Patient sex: M
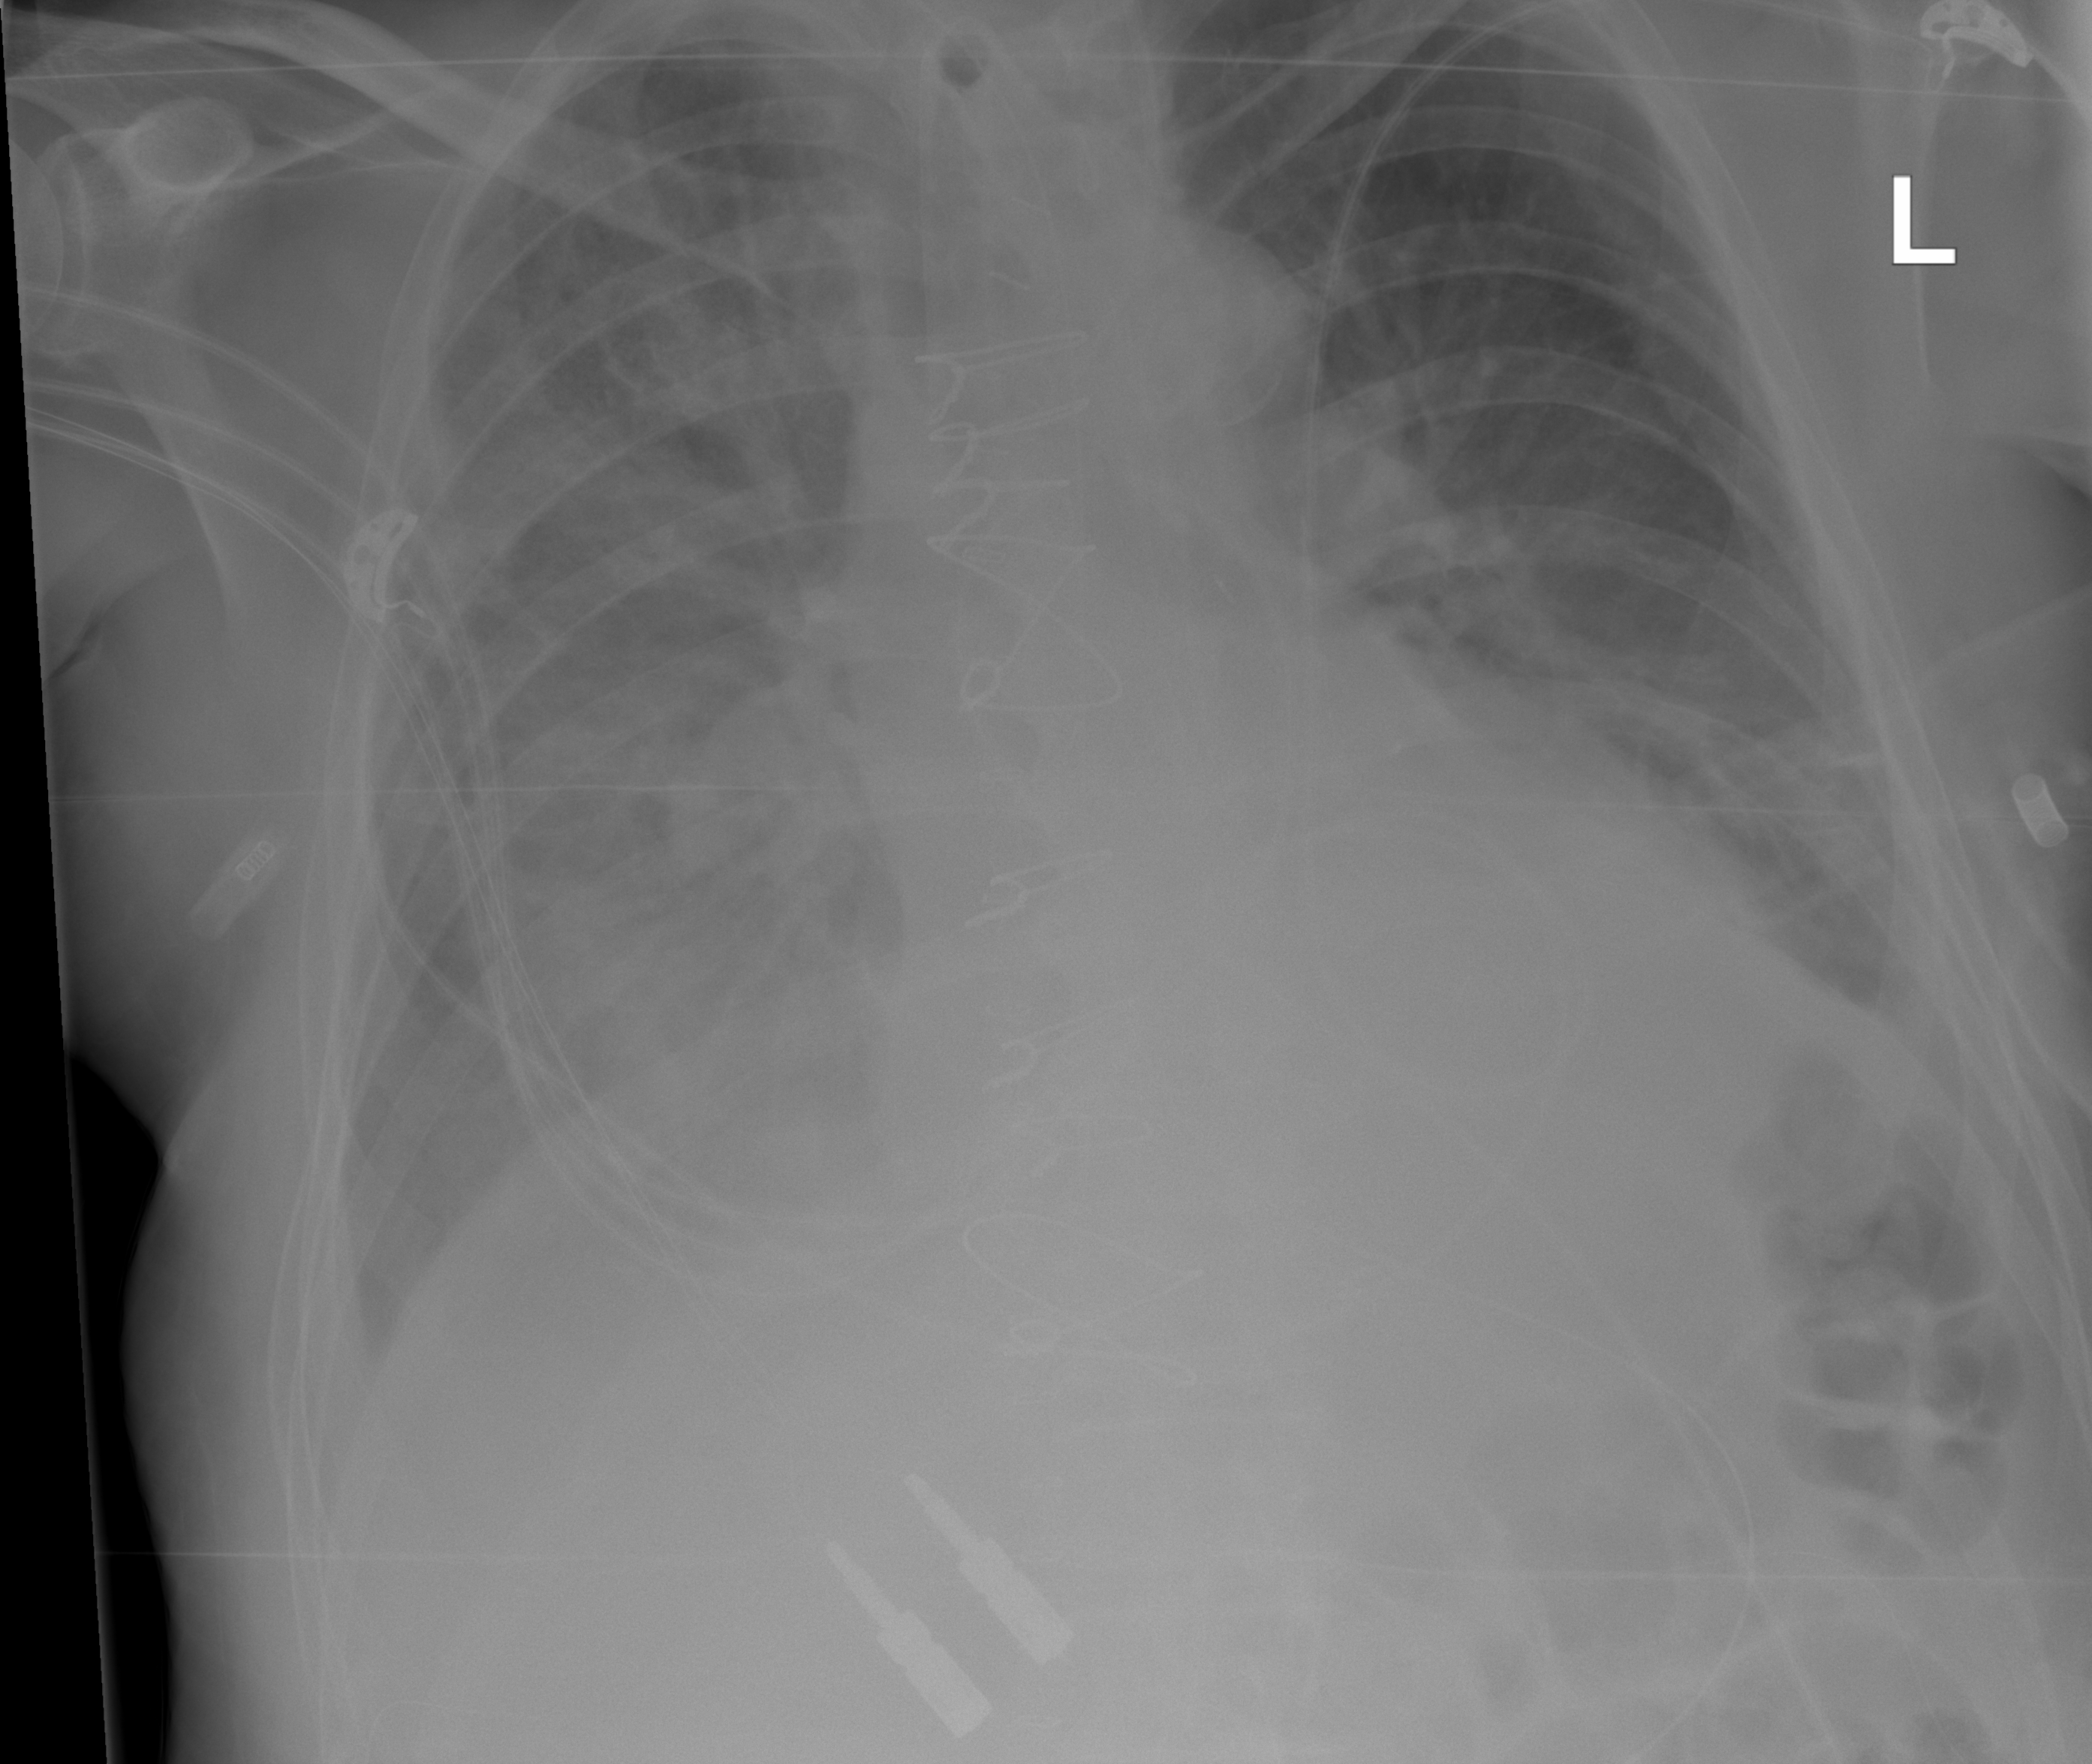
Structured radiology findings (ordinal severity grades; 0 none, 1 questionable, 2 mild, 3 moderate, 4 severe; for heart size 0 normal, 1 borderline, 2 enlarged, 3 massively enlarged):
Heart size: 1
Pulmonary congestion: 0
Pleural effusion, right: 2
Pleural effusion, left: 1
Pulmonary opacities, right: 3
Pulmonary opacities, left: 0
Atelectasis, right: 2
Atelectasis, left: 2